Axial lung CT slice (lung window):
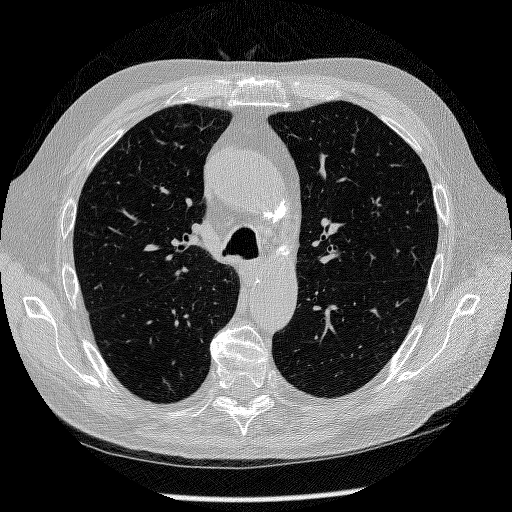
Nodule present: no